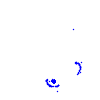
Particle: pion